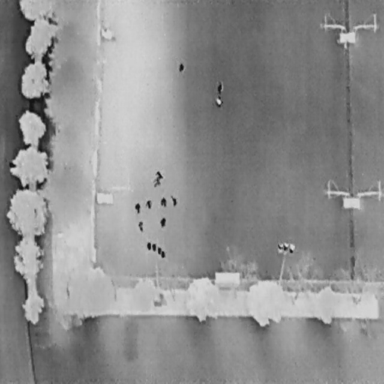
There are 11 People in the infrared image.